Question: I was wondering how it is possible to achieve the following behavior:
assume you have a String like this
'''
String message = <a href="www.stackoverflow.com">stackoverflow</a>'
'''
as part of a message to be displayed in a GWT template
'''
@SafeHtmlTemplates.Template("<div>{0}</div>")
SafeHtml postMessage(String message);
'''
This is interpreted as text and not as HTML as supposed. But I want to have the 'www.stackoverflow.com' as a clickable link in this plain text. The result should look like the image below

the URL should be treated as SafeHtml whereas everything else should be treated as plain text.
I know how to use SafeHtmlUtils to build SafeHtml but not how to get an unknown amount of SafeHtml links within an unsafe String ?
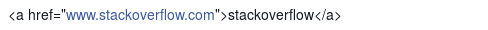
Answer: '''
String s1 = SafeHtmlUtils.htmlEscape("<a href="");
String s2 = "<a href="www.stackoverflow.com">stackoverflow</a>";
String s3 = SafeHtmlUtils.htmlEscape("">stackoverflow</a>");
SafeHtml html=SafeHtmlUtils.fromTrustedString(s1+s2+s3);
'''
I have done this and got